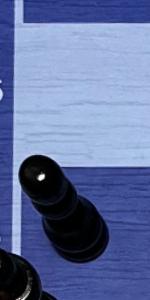
Label: Pawn_Black